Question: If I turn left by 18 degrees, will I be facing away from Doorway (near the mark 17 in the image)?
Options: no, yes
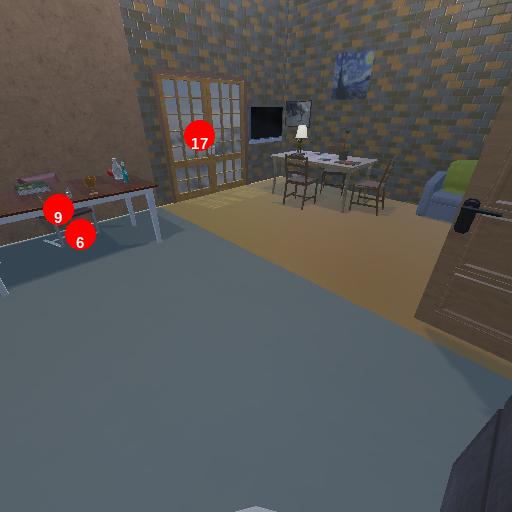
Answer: no